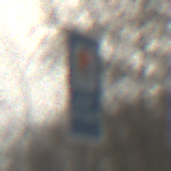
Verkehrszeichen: Wasserschutzgebiet
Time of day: MorningAfternoon
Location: Outdoor (Nature)
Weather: PartlyCloudy
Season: Winter
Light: Natural